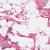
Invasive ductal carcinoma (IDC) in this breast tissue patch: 0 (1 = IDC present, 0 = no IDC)